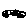
Label: car